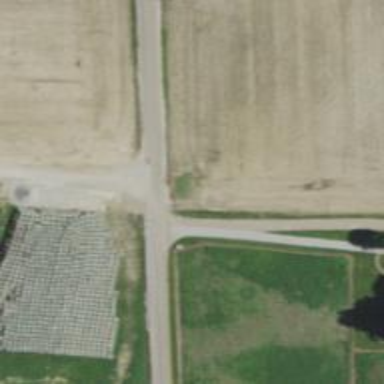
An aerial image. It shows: Unclassified road.